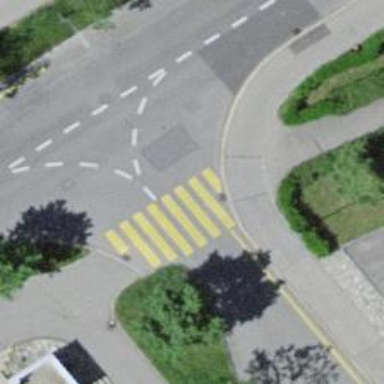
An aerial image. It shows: Uncontrolled zebra crossing on the road.